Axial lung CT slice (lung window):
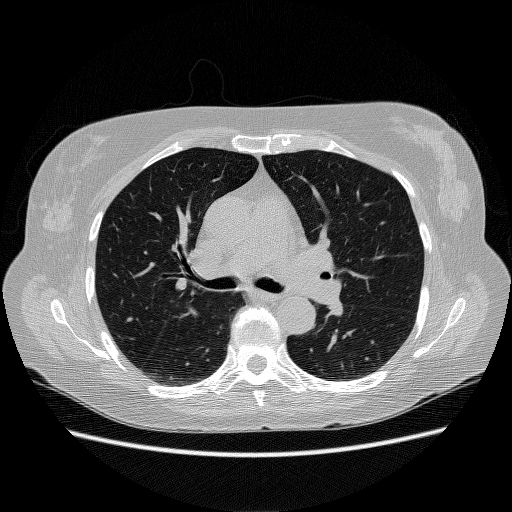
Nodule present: no